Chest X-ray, AP view. Patient: 29 years old, sex M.
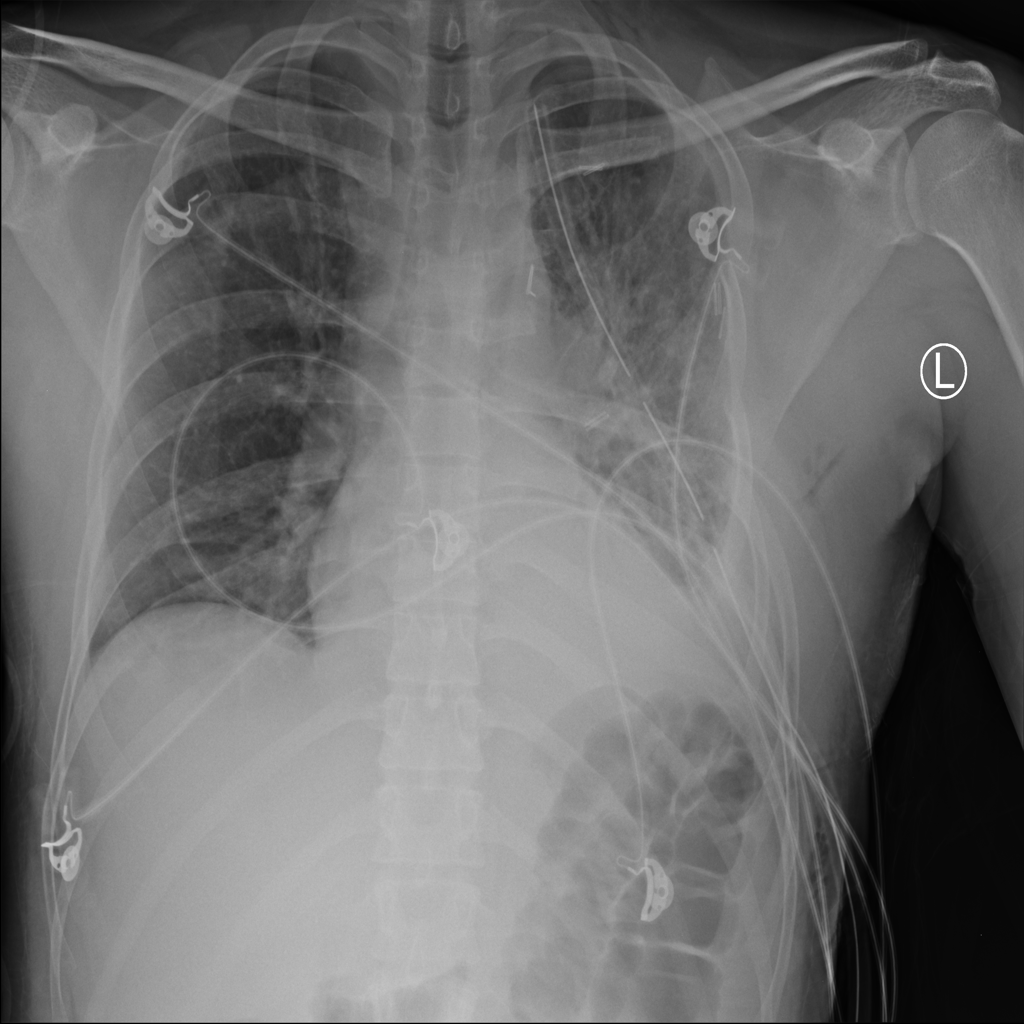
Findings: Effusion